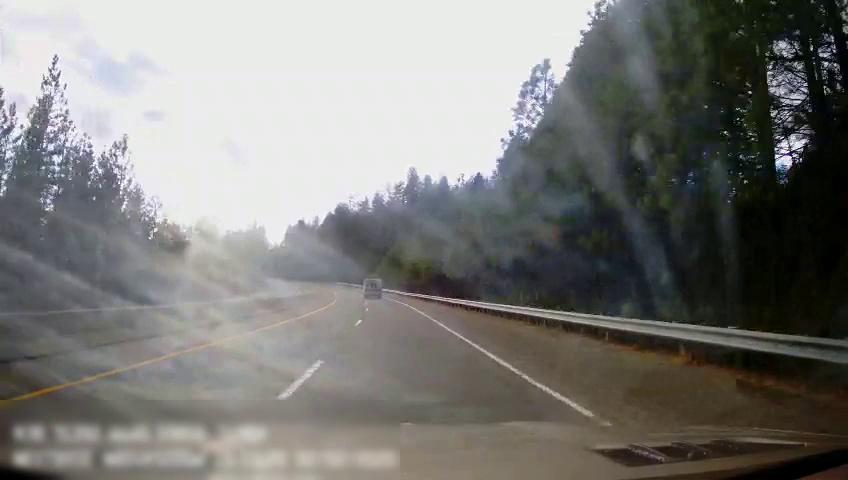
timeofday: Day
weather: Cloudy
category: Drivable Space
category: Drivable Space
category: Vehicles | Van
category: Lanes | Current Lane
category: Lanes | Alternate Lane
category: Lanes | Alternate Lane